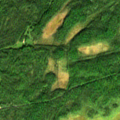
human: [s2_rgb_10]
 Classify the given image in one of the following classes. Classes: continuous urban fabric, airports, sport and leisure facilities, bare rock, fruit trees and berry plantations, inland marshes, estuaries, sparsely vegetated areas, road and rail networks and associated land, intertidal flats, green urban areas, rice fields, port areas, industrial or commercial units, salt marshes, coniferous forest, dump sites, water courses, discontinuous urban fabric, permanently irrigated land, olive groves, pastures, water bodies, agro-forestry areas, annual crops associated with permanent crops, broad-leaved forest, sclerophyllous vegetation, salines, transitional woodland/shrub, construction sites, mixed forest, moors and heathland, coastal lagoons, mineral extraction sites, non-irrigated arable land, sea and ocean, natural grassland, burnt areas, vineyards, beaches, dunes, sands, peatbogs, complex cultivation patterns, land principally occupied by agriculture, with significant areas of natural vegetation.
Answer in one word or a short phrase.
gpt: coniferous forest, mixed forest, peatbogs